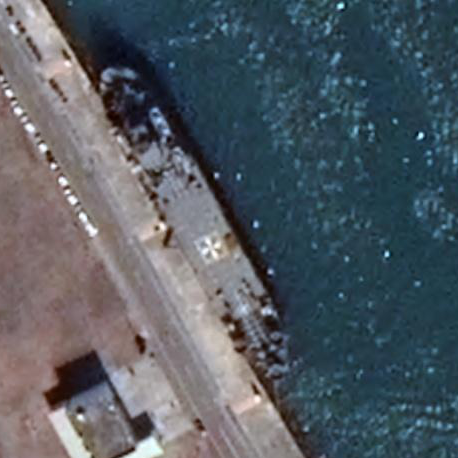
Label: civil